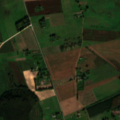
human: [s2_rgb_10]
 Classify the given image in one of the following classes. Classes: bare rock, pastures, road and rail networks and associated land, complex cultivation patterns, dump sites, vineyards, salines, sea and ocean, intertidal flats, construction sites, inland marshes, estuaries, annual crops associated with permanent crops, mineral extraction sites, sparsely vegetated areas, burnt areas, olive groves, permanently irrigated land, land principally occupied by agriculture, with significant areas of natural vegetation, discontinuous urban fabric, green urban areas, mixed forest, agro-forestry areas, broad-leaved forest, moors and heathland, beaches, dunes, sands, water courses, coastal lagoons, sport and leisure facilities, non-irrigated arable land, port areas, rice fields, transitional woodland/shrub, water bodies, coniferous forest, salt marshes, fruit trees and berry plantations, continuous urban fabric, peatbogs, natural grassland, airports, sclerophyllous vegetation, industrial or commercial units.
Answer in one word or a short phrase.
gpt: non-irrigated arable land, pastures, complex cultivation patterns, mixed forest